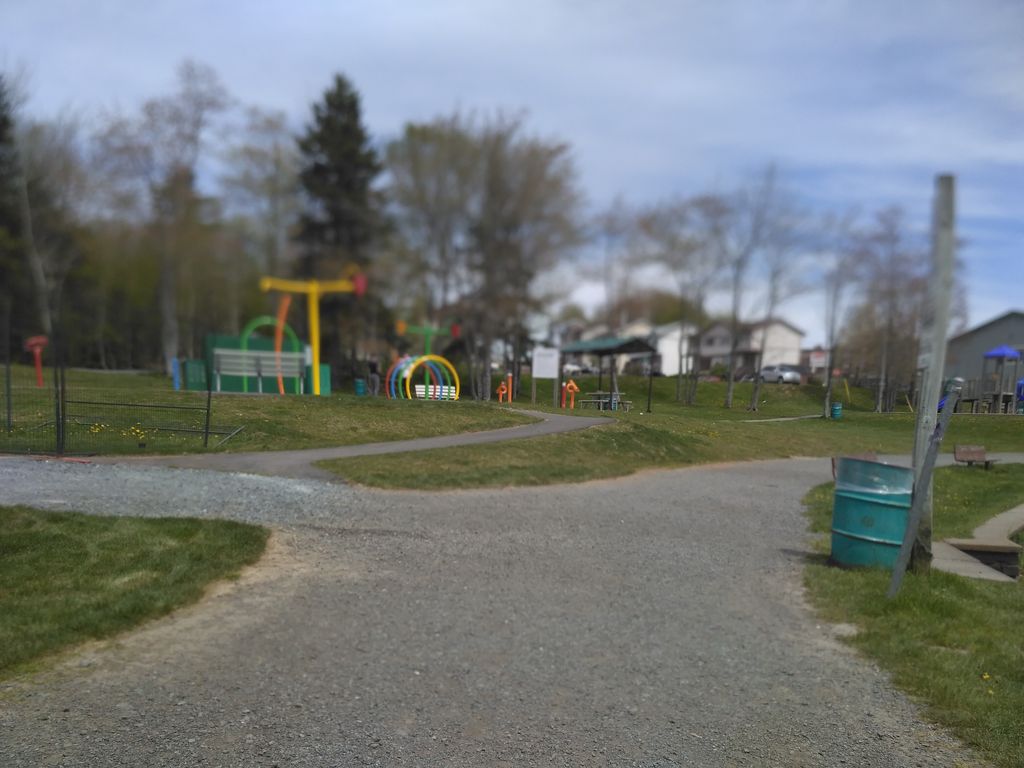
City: halifax